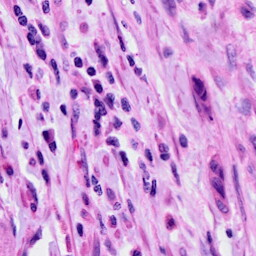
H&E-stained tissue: Cervix